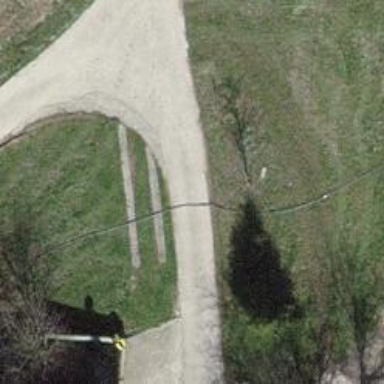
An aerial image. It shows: Well-maintained track road with grade 1 tracktype.